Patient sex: M
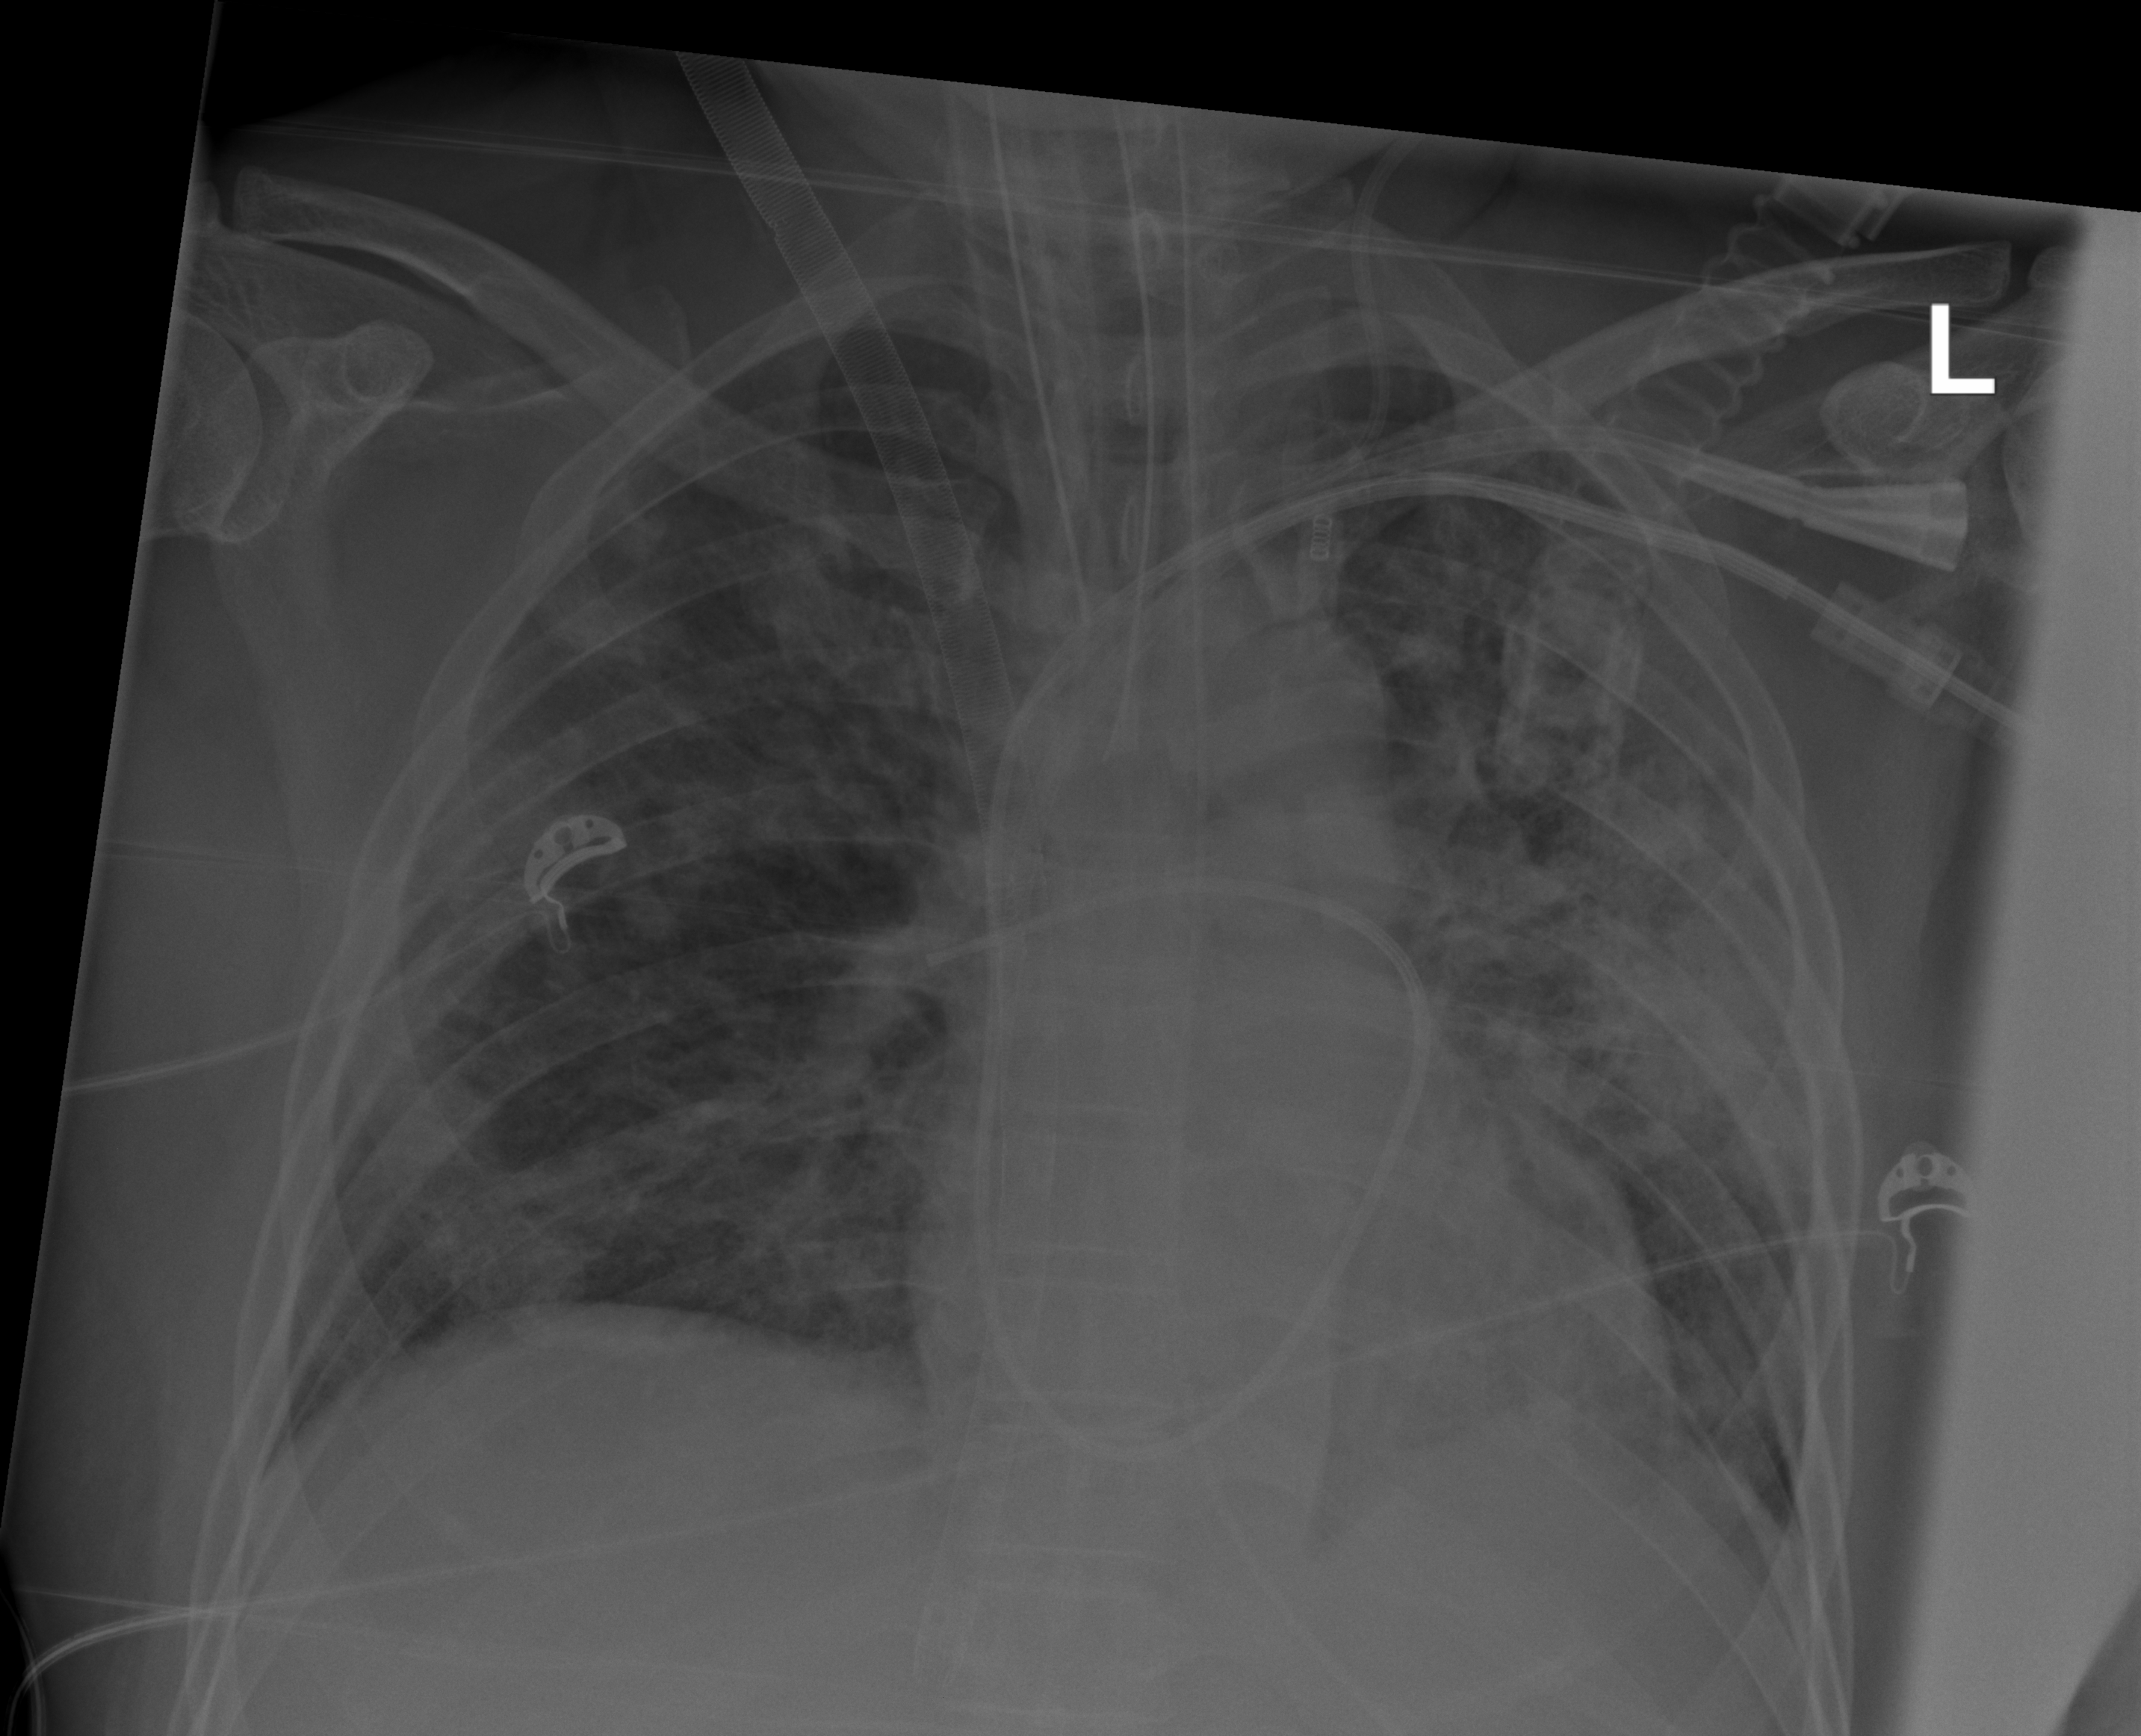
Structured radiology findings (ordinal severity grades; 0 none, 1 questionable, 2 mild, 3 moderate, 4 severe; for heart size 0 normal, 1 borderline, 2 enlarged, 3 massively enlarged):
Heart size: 1
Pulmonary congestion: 2
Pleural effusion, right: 1
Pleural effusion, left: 2
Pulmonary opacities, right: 2
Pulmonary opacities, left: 3
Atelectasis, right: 2
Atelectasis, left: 3